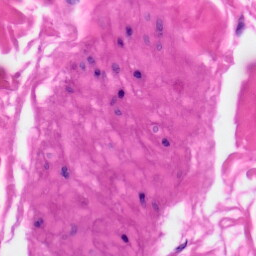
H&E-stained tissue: Skin